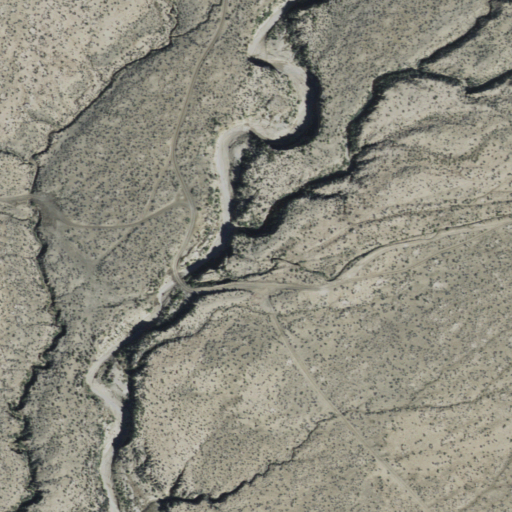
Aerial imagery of valley in Arizona named Ramhead Wash containing shrub and grassland